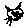
Label: cat